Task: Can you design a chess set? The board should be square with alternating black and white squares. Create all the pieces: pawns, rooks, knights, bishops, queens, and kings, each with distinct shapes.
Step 1915:
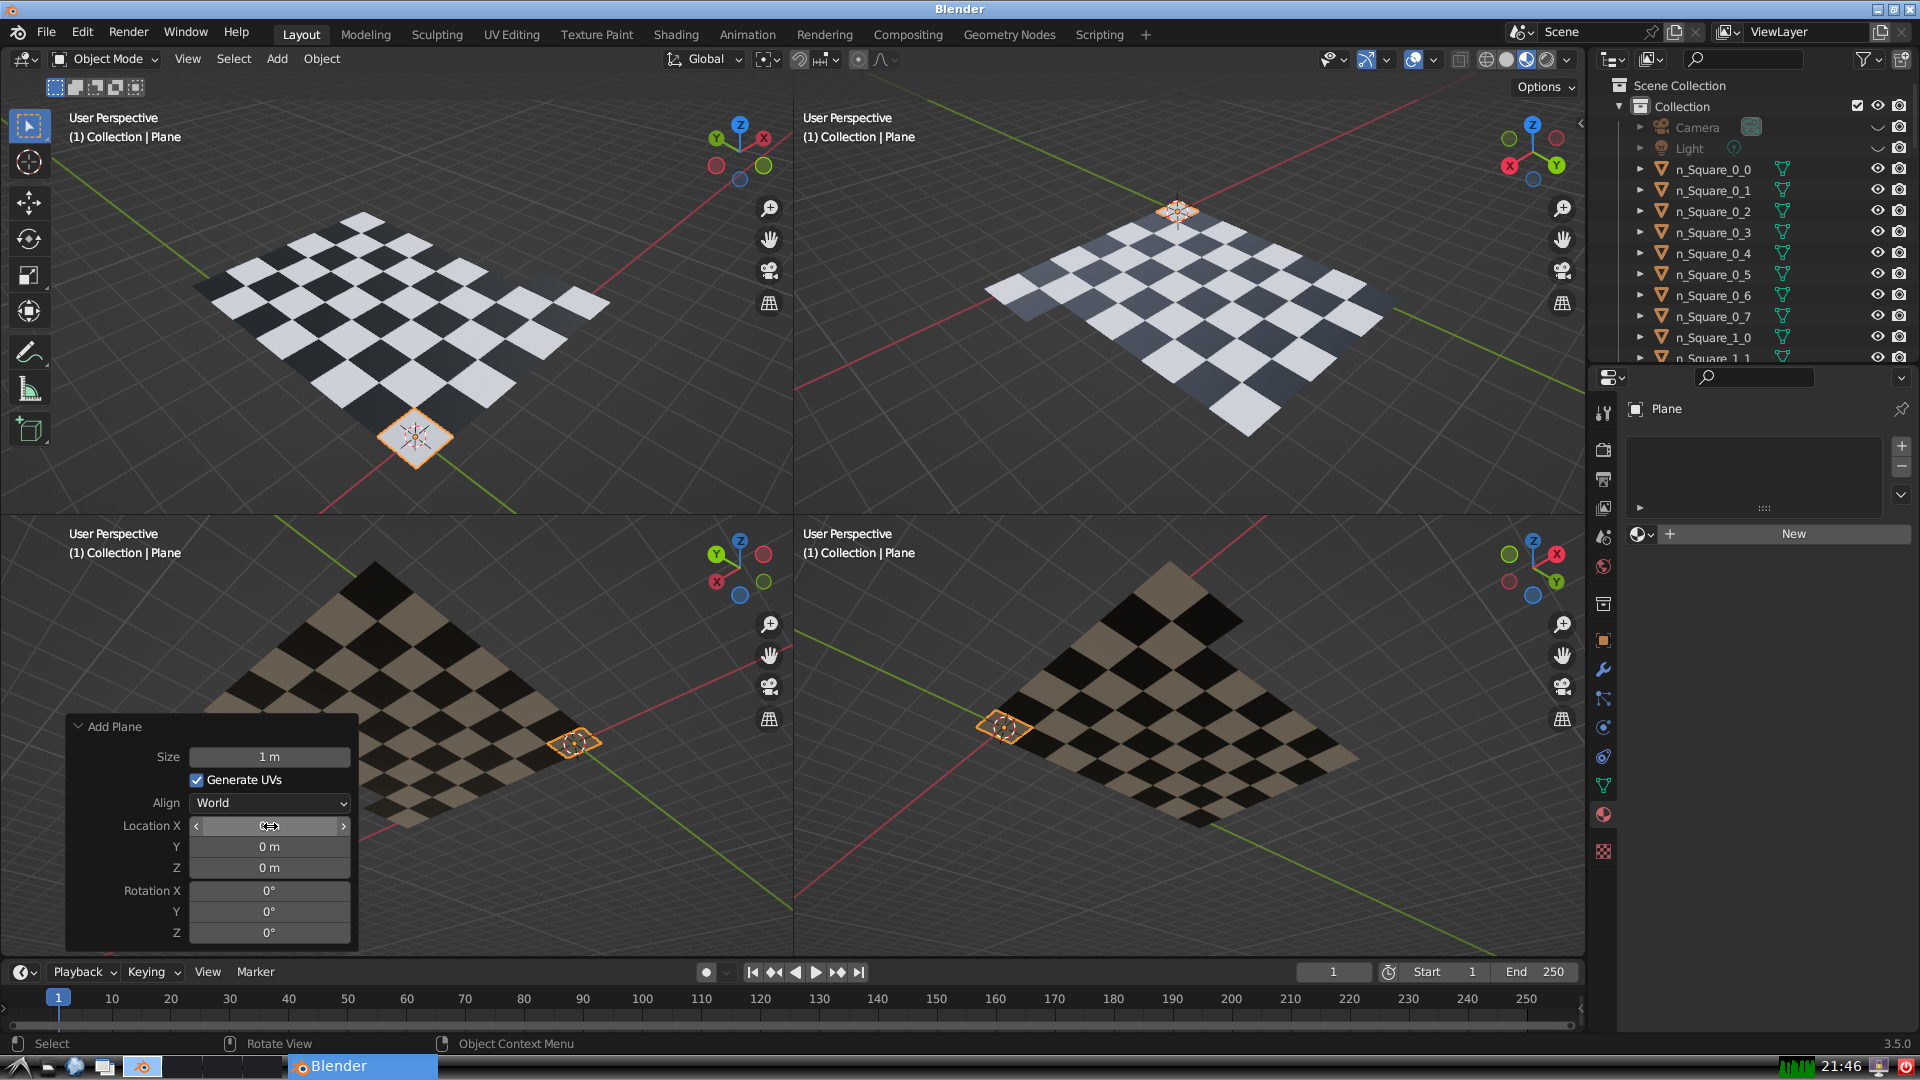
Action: click: no